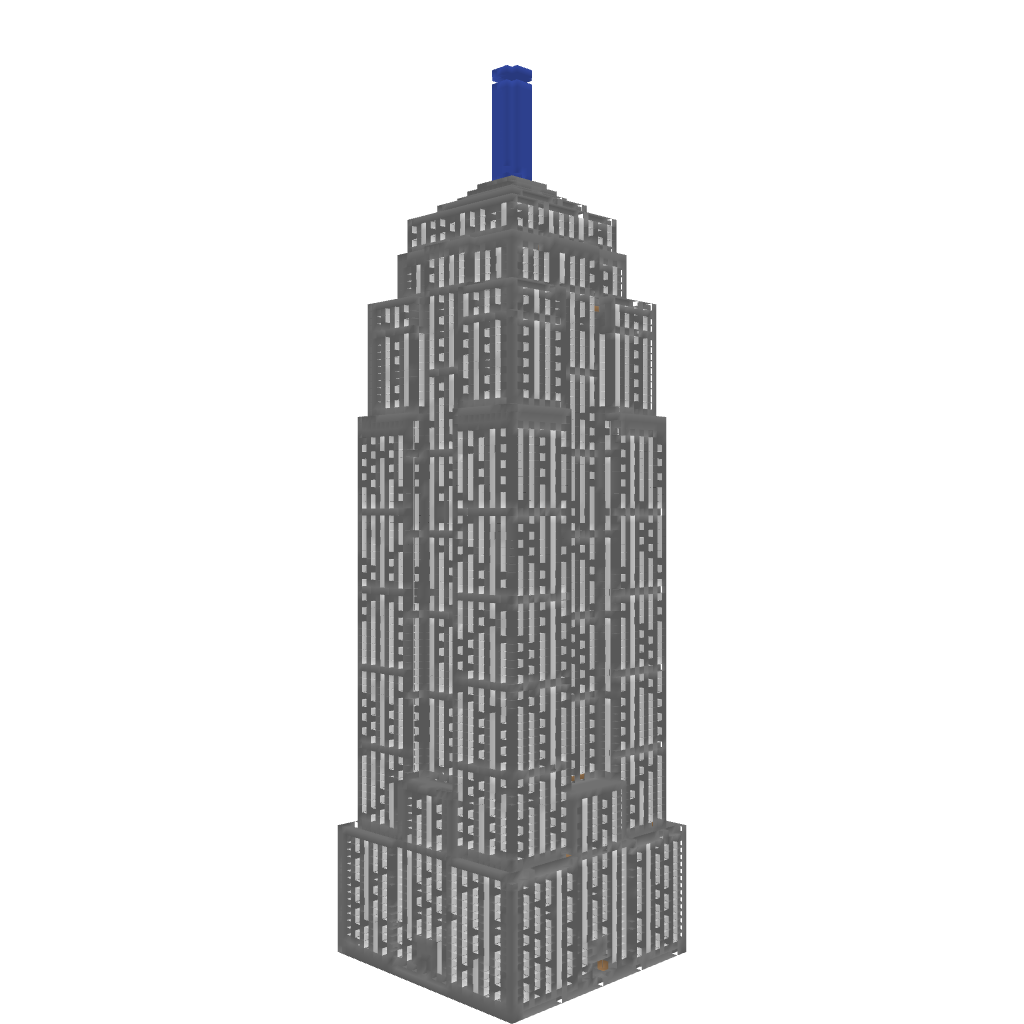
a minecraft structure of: Empire State Building high quality